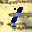
Label: 1